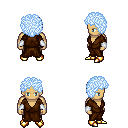
a pixel art fantasy rpg character, male body template, human, tanned skin, brown robe, gold greaves, white cyan curly afro hairstyle, white cloth bracers, gold boots, four views (front, back, left, right), 2x2 character sprite sheet, small pixel art, hard edges, no anti-aliasing